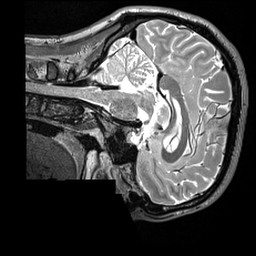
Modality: T2w
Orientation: sagittal
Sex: male